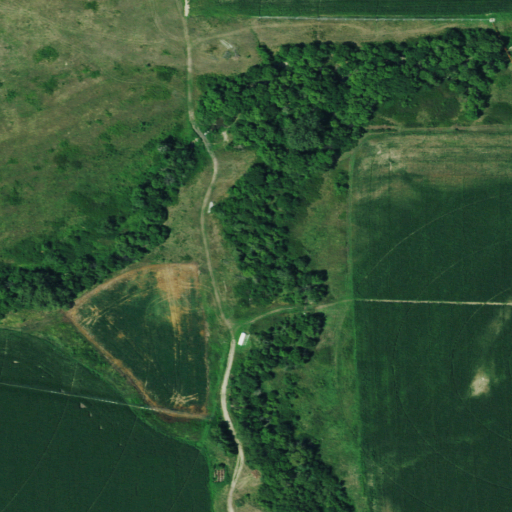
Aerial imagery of valley in Nebraska named Antelope Valley containing grassland, cultivated crops, and woody wetlands